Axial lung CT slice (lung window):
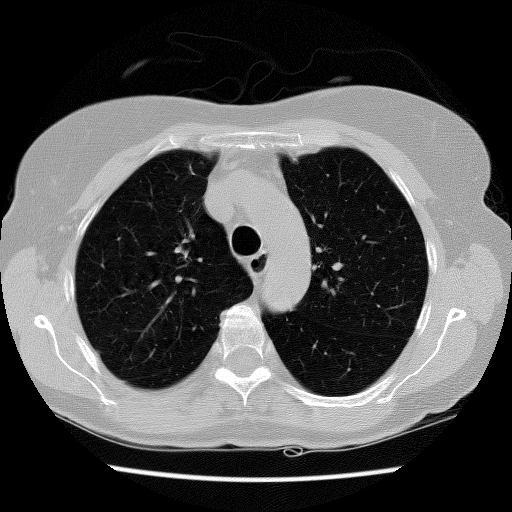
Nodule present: no